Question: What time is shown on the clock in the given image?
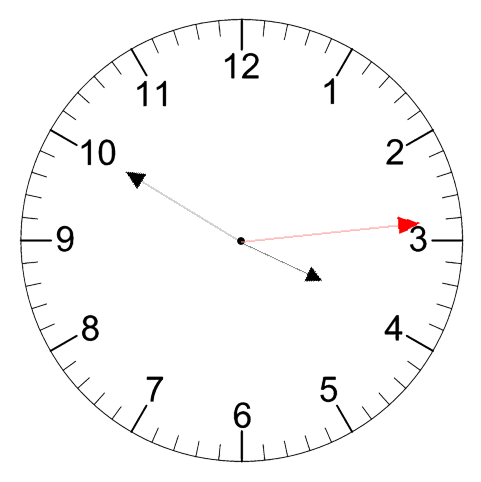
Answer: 03:50:14